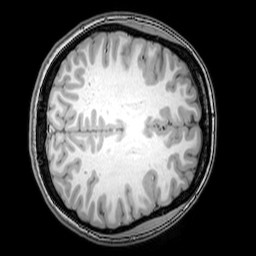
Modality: T1w
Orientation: axial
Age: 22
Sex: female
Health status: healthy
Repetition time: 0.081 s
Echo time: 0.037 s